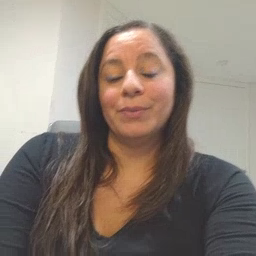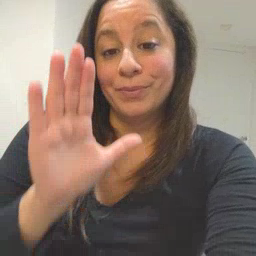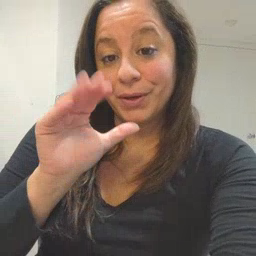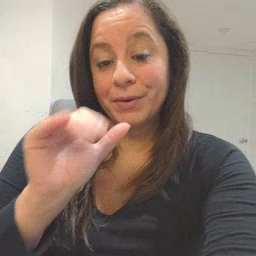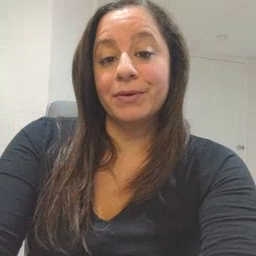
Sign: bye